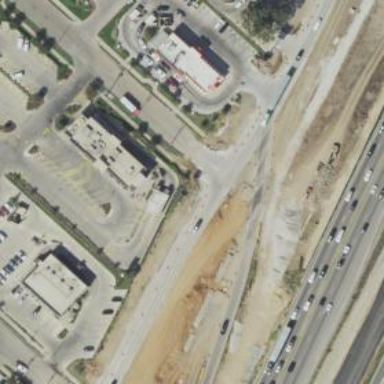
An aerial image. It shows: Secondary road with frontage road alongside.